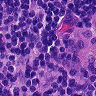
Metastatic tissue present: no